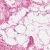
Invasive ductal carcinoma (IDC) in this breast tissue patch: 0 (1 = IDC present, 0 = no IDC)